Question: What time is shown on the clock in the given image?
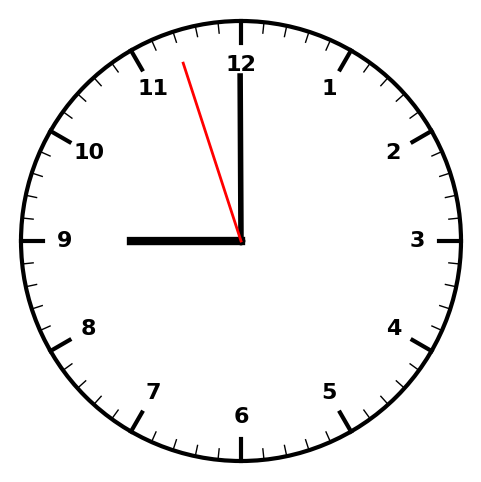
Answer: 08:59:57